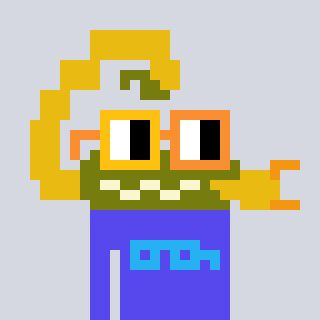
a pixel art character with square yellow and orange glasses, a scorpion-shaped head and a computerblue-colored body on a cool background